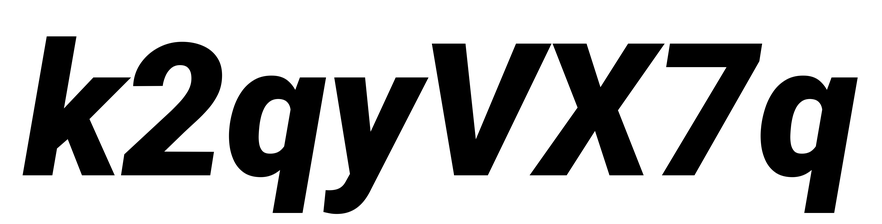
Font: Roboto-Italic_Black_Italic